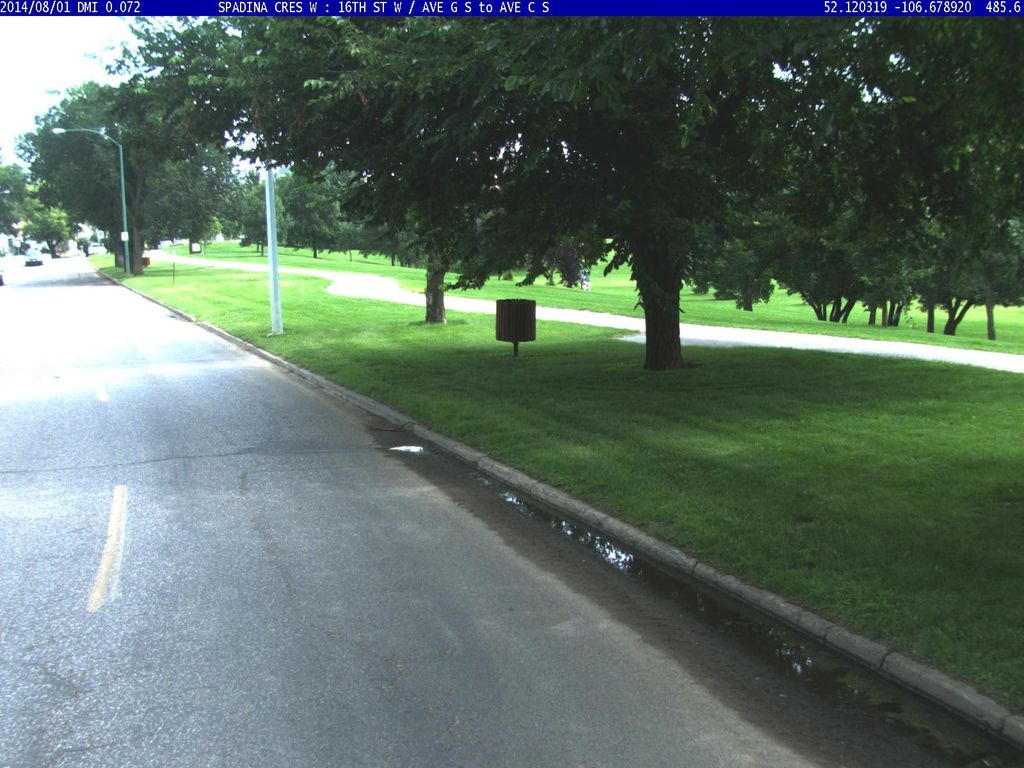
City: saskatoon